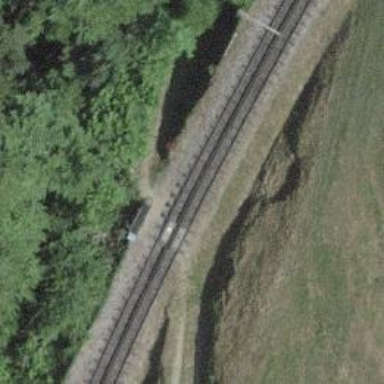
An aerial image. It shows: Public transport stop position at railway halt.